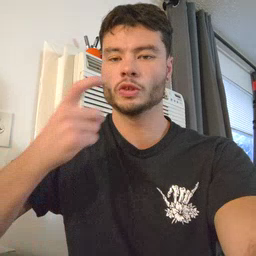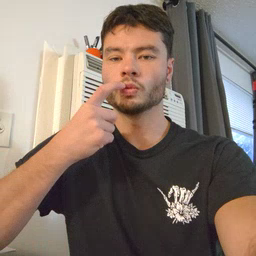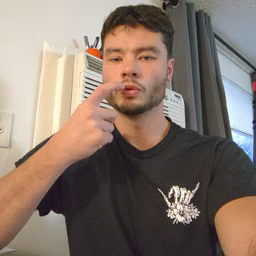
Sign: tooth